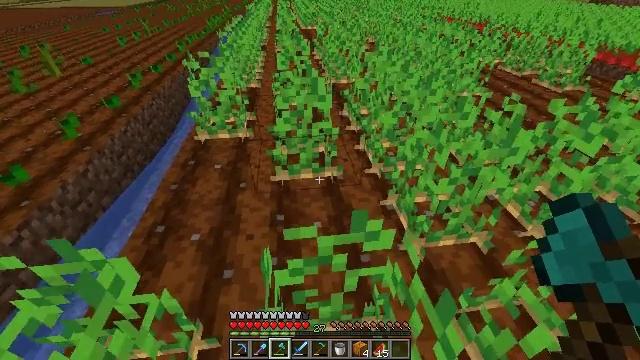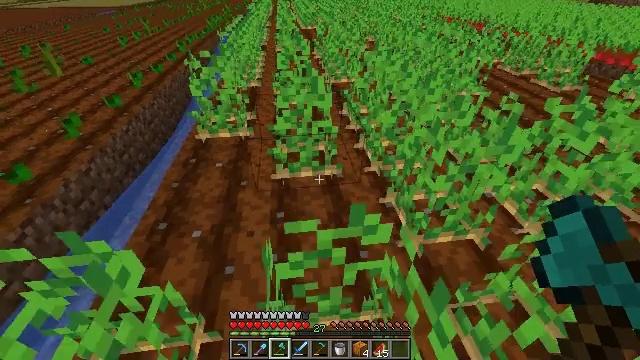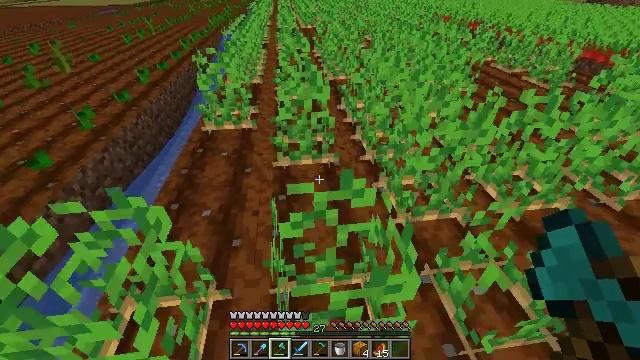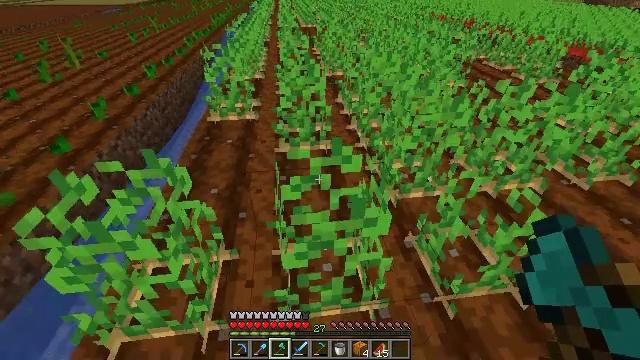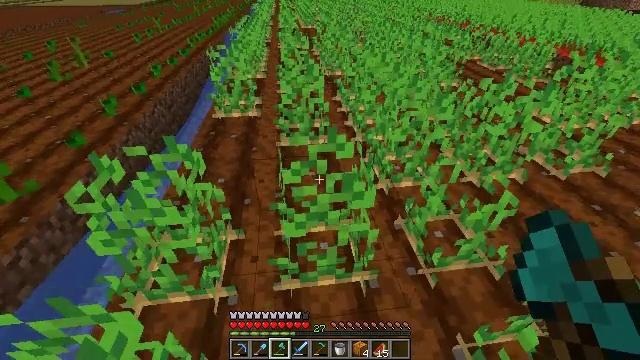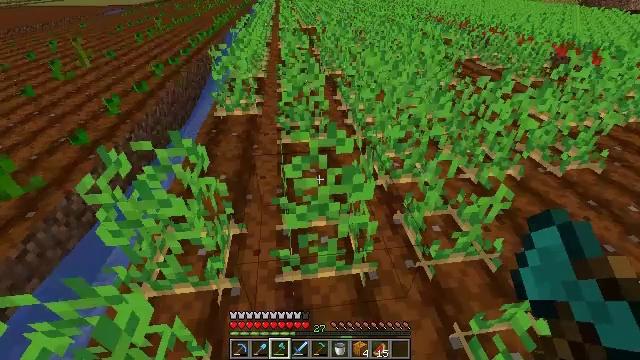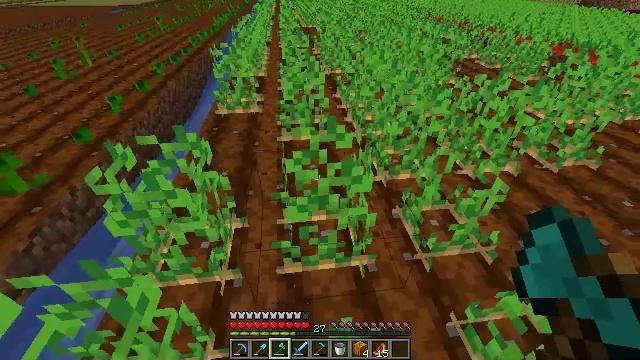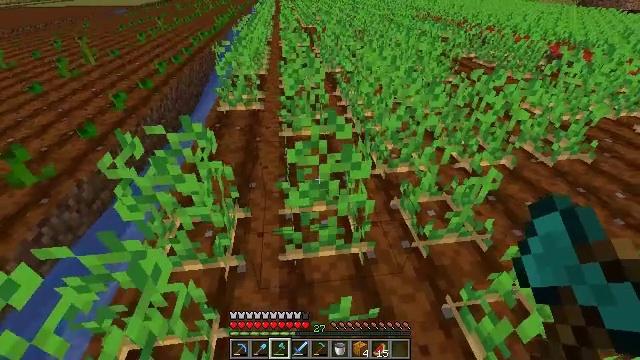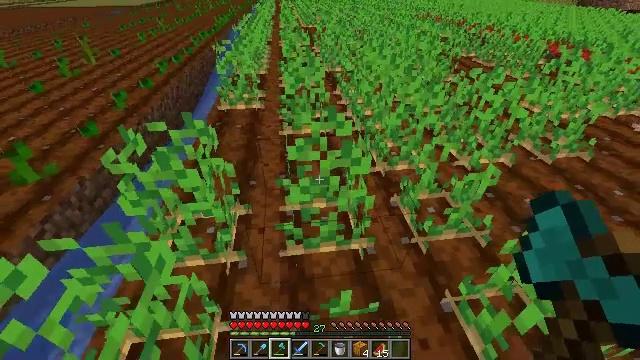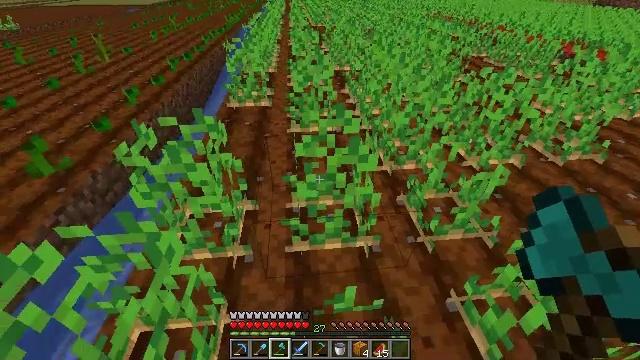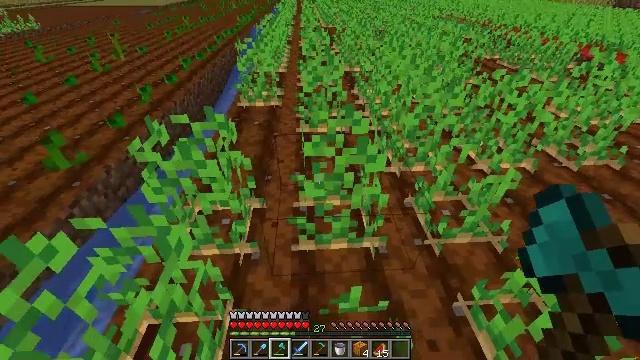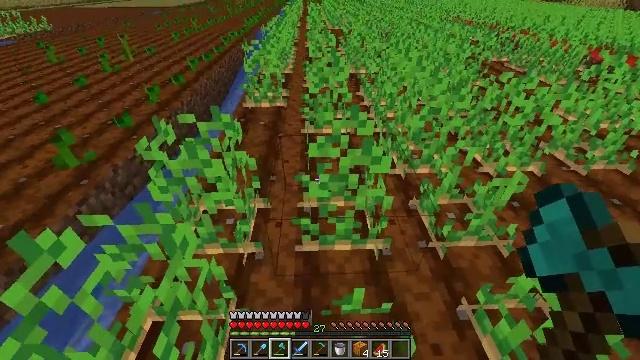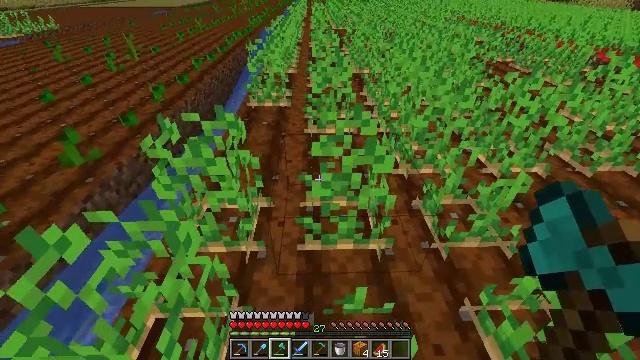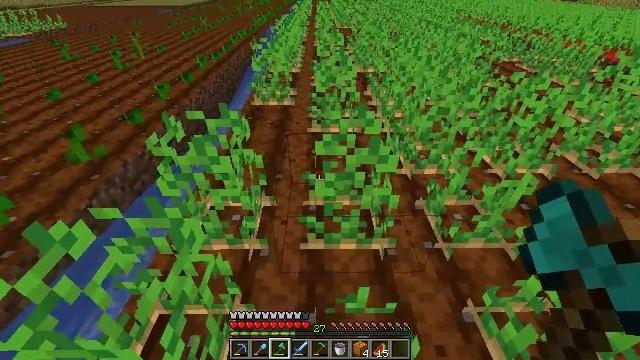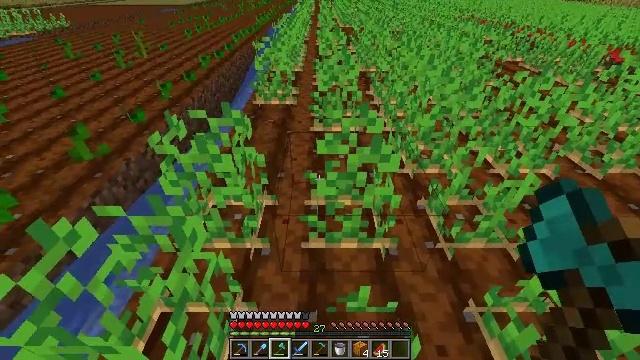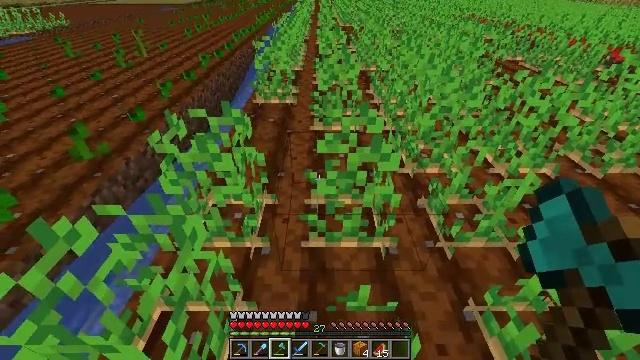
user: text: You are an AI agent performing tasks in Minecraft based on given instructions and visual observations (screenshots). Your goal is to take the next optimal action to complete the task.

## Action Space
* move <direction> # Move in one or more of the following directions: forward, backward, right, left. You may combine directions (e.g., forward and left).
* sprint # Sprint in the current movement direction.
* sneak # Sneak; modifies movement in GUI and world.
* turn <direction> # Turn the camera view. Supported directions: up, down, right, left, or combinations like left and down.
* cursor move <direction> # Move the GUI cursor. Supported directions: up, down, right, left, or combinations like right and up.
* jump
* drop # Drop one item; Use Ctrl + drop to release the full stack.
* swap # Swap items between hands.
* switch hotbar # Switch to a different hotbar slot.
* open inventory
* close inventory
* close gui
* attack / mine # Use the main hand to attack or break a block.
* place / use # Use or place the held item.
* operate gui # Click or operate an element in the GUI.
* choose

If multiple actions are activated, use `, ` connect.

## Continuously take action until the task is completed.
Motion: motion action
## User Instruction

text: Collect potatoes from the garden.
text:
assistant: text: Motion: move back
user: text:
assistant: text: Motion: move back
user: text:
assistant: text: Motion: move back
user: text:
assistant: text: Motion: move back
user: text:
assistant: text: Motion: no_op
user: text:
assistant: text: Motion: no_op
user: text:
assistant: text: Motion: no_op
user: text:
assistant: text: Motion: no_op
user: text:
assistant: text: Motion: turn left
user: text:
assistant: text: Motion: turn left
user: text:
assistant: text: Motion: turn left
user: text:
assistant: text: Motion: no_op
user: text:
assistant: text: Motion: no_op
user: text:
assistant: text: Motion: no_op
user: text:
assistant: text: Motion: no_op
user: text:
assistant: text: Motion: move back
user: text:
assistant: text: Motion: move back
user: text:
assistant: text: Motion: move back, turn right
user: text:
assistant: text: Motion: move back, turn right
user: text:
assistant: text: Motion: move back, turn right
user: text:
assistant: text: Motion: move back and move left, turn right
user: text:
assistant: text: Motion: move left
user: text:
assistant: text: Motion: move left
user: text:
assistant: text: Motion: no_op
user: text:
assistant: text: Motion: no_op
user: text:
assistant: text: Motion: no_op
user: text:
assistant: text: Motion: no_op
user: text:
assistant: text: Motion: no_op
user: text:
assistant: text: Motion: no_op
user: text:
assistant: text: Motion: no_op